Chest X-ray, PA view. Patient: 47 years old, sex M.
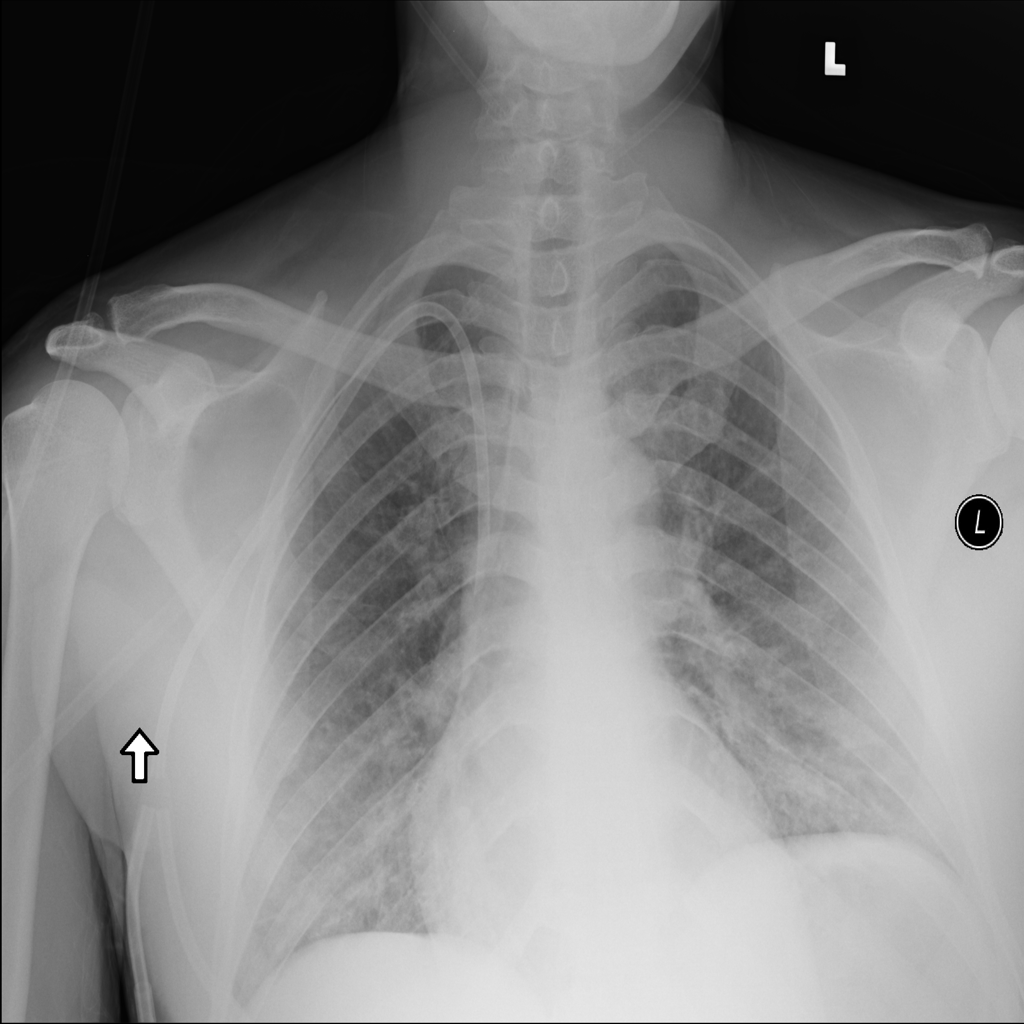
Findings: No Finding